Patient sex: F
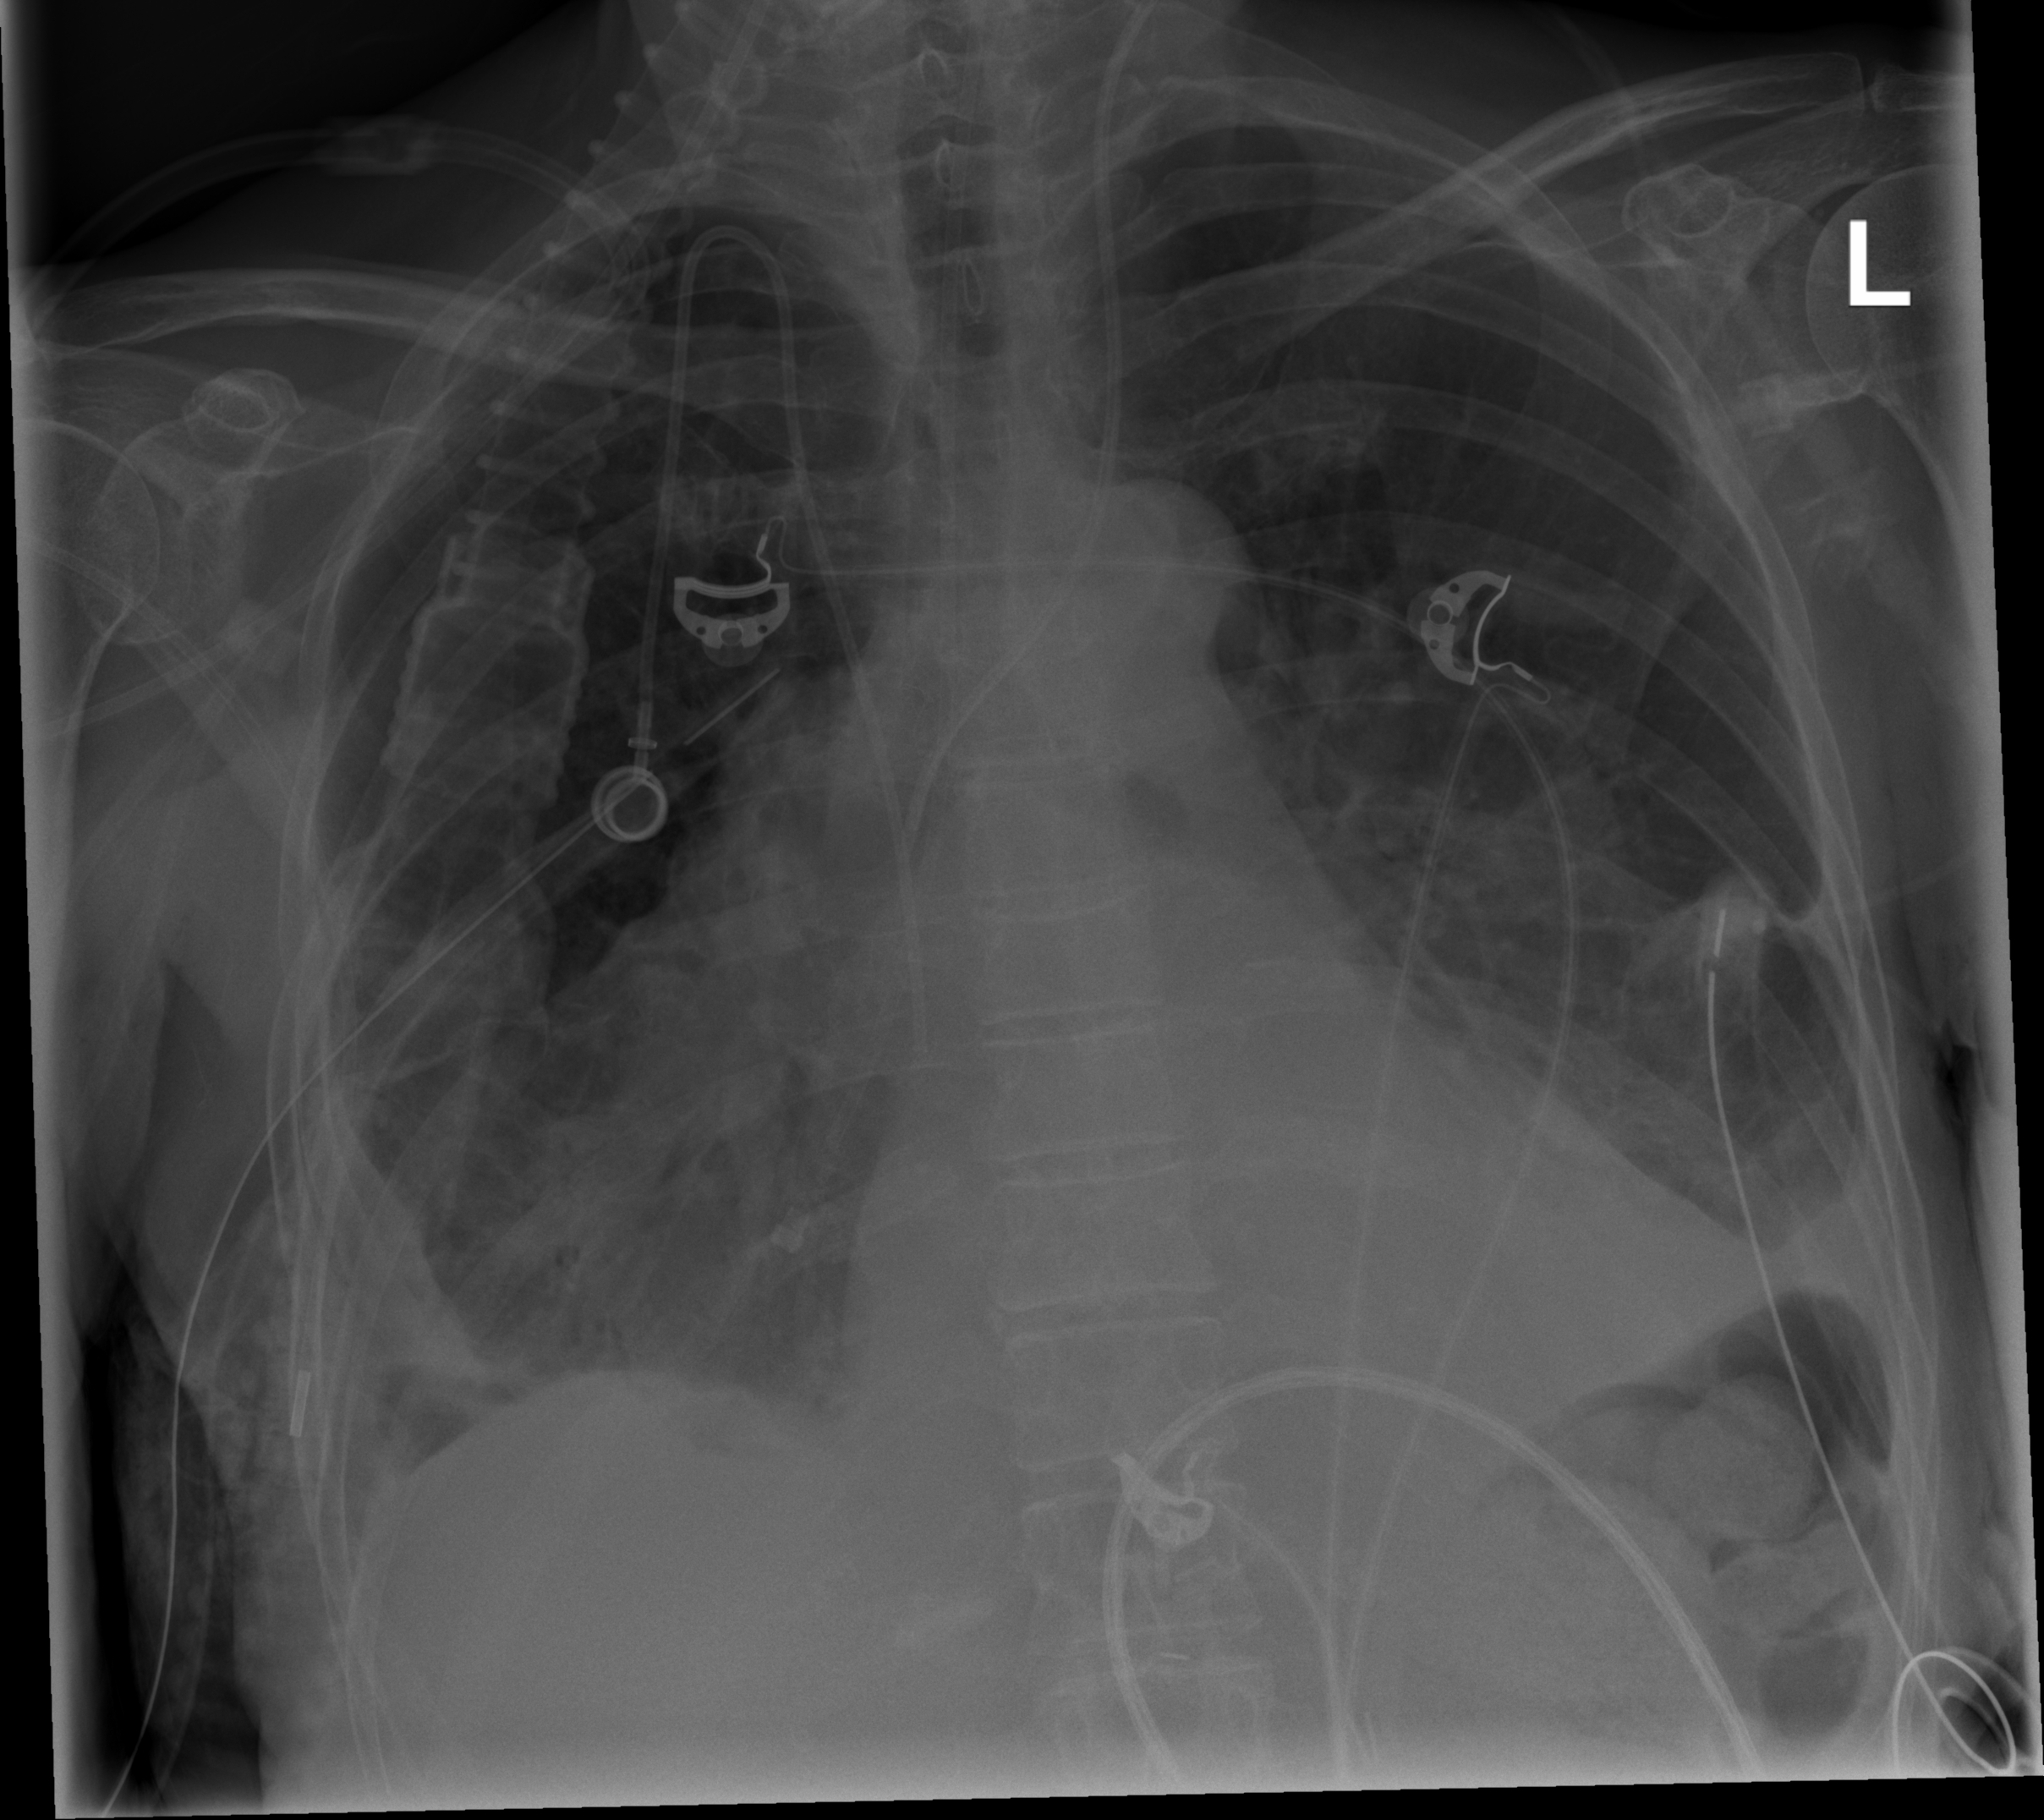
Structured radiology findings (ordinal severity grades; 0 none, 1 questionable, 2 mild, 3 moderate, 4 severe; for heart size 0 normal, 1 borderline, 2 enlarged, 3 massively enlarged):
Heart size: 0
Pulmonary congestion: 0
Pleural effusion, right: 2
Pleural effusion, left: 2
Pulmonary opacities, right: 0
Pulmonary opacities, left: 0
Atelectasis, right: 3
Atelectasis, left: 2